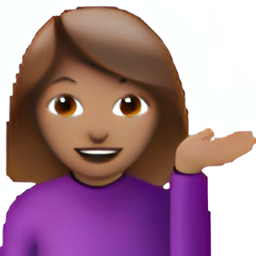
Name: information desk person
Emoji: 💁🏽
Group: People & Body
Sub-group: person-gesture